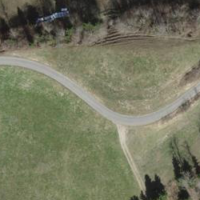
EUNIS habitat code: 24
Species observed at this site:
Primula veris